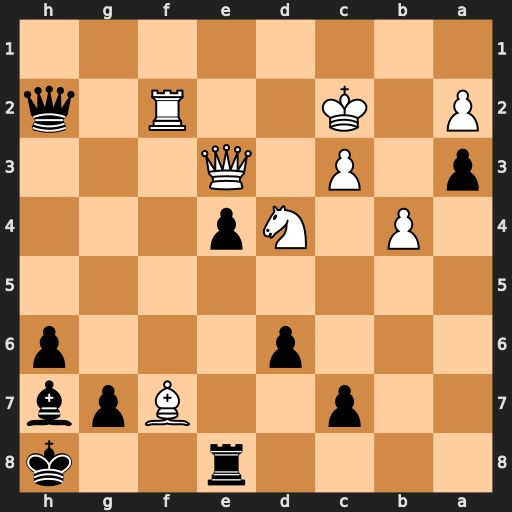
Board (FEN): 4r2k/2p2Bpb/3p3p/8/1P1Np3/p1P1Q3/P1K2R1q/8
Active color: b
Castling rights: -
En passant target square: -
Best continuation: Qxf2+ Qxf2 e3+ Qf5 Bxf5+